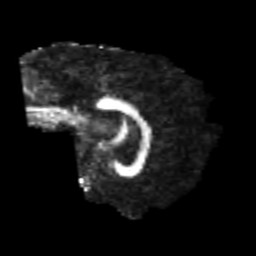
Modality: FA
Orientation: sagittal
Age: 22
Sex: male
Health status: healthy
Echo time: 0.074 s